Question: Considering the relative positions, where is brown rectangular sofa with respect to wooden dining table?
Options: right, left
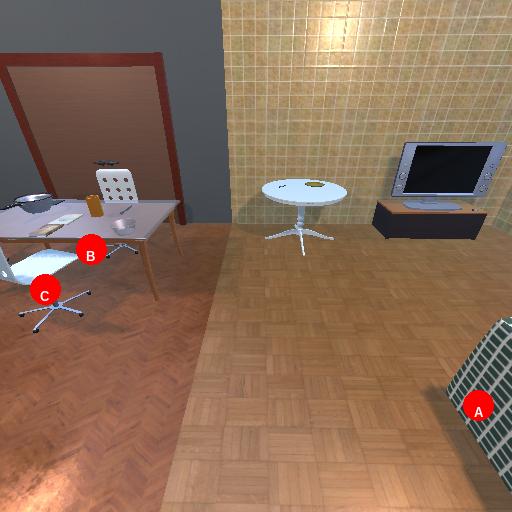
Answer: right